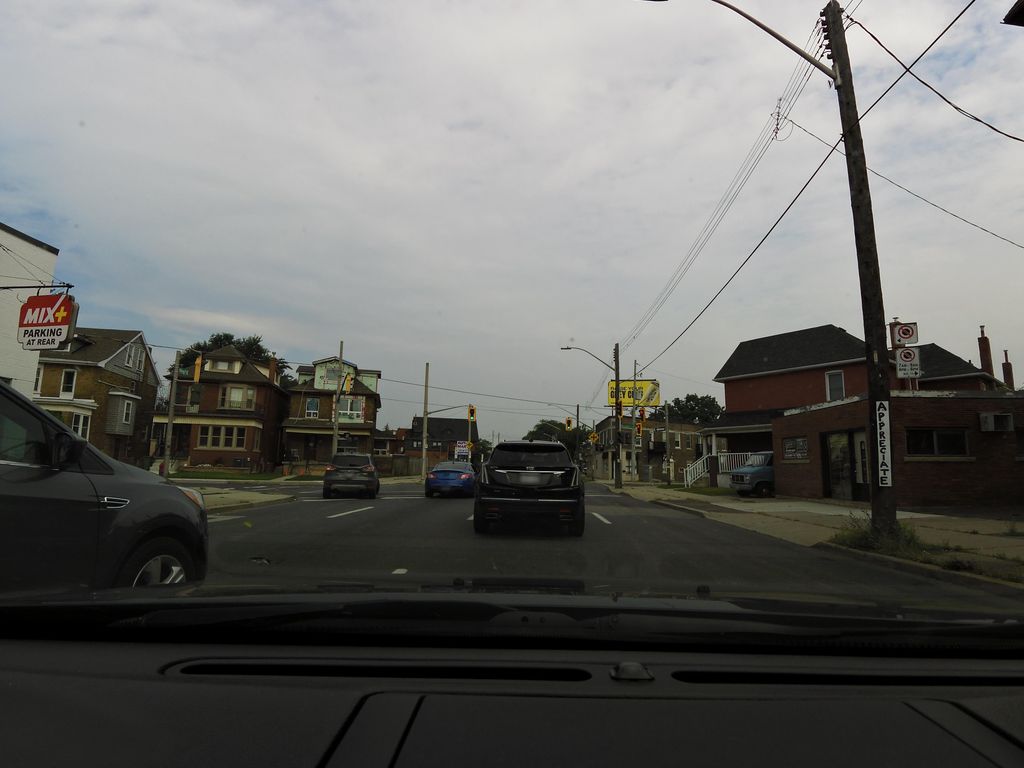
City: hamilton